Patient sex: F
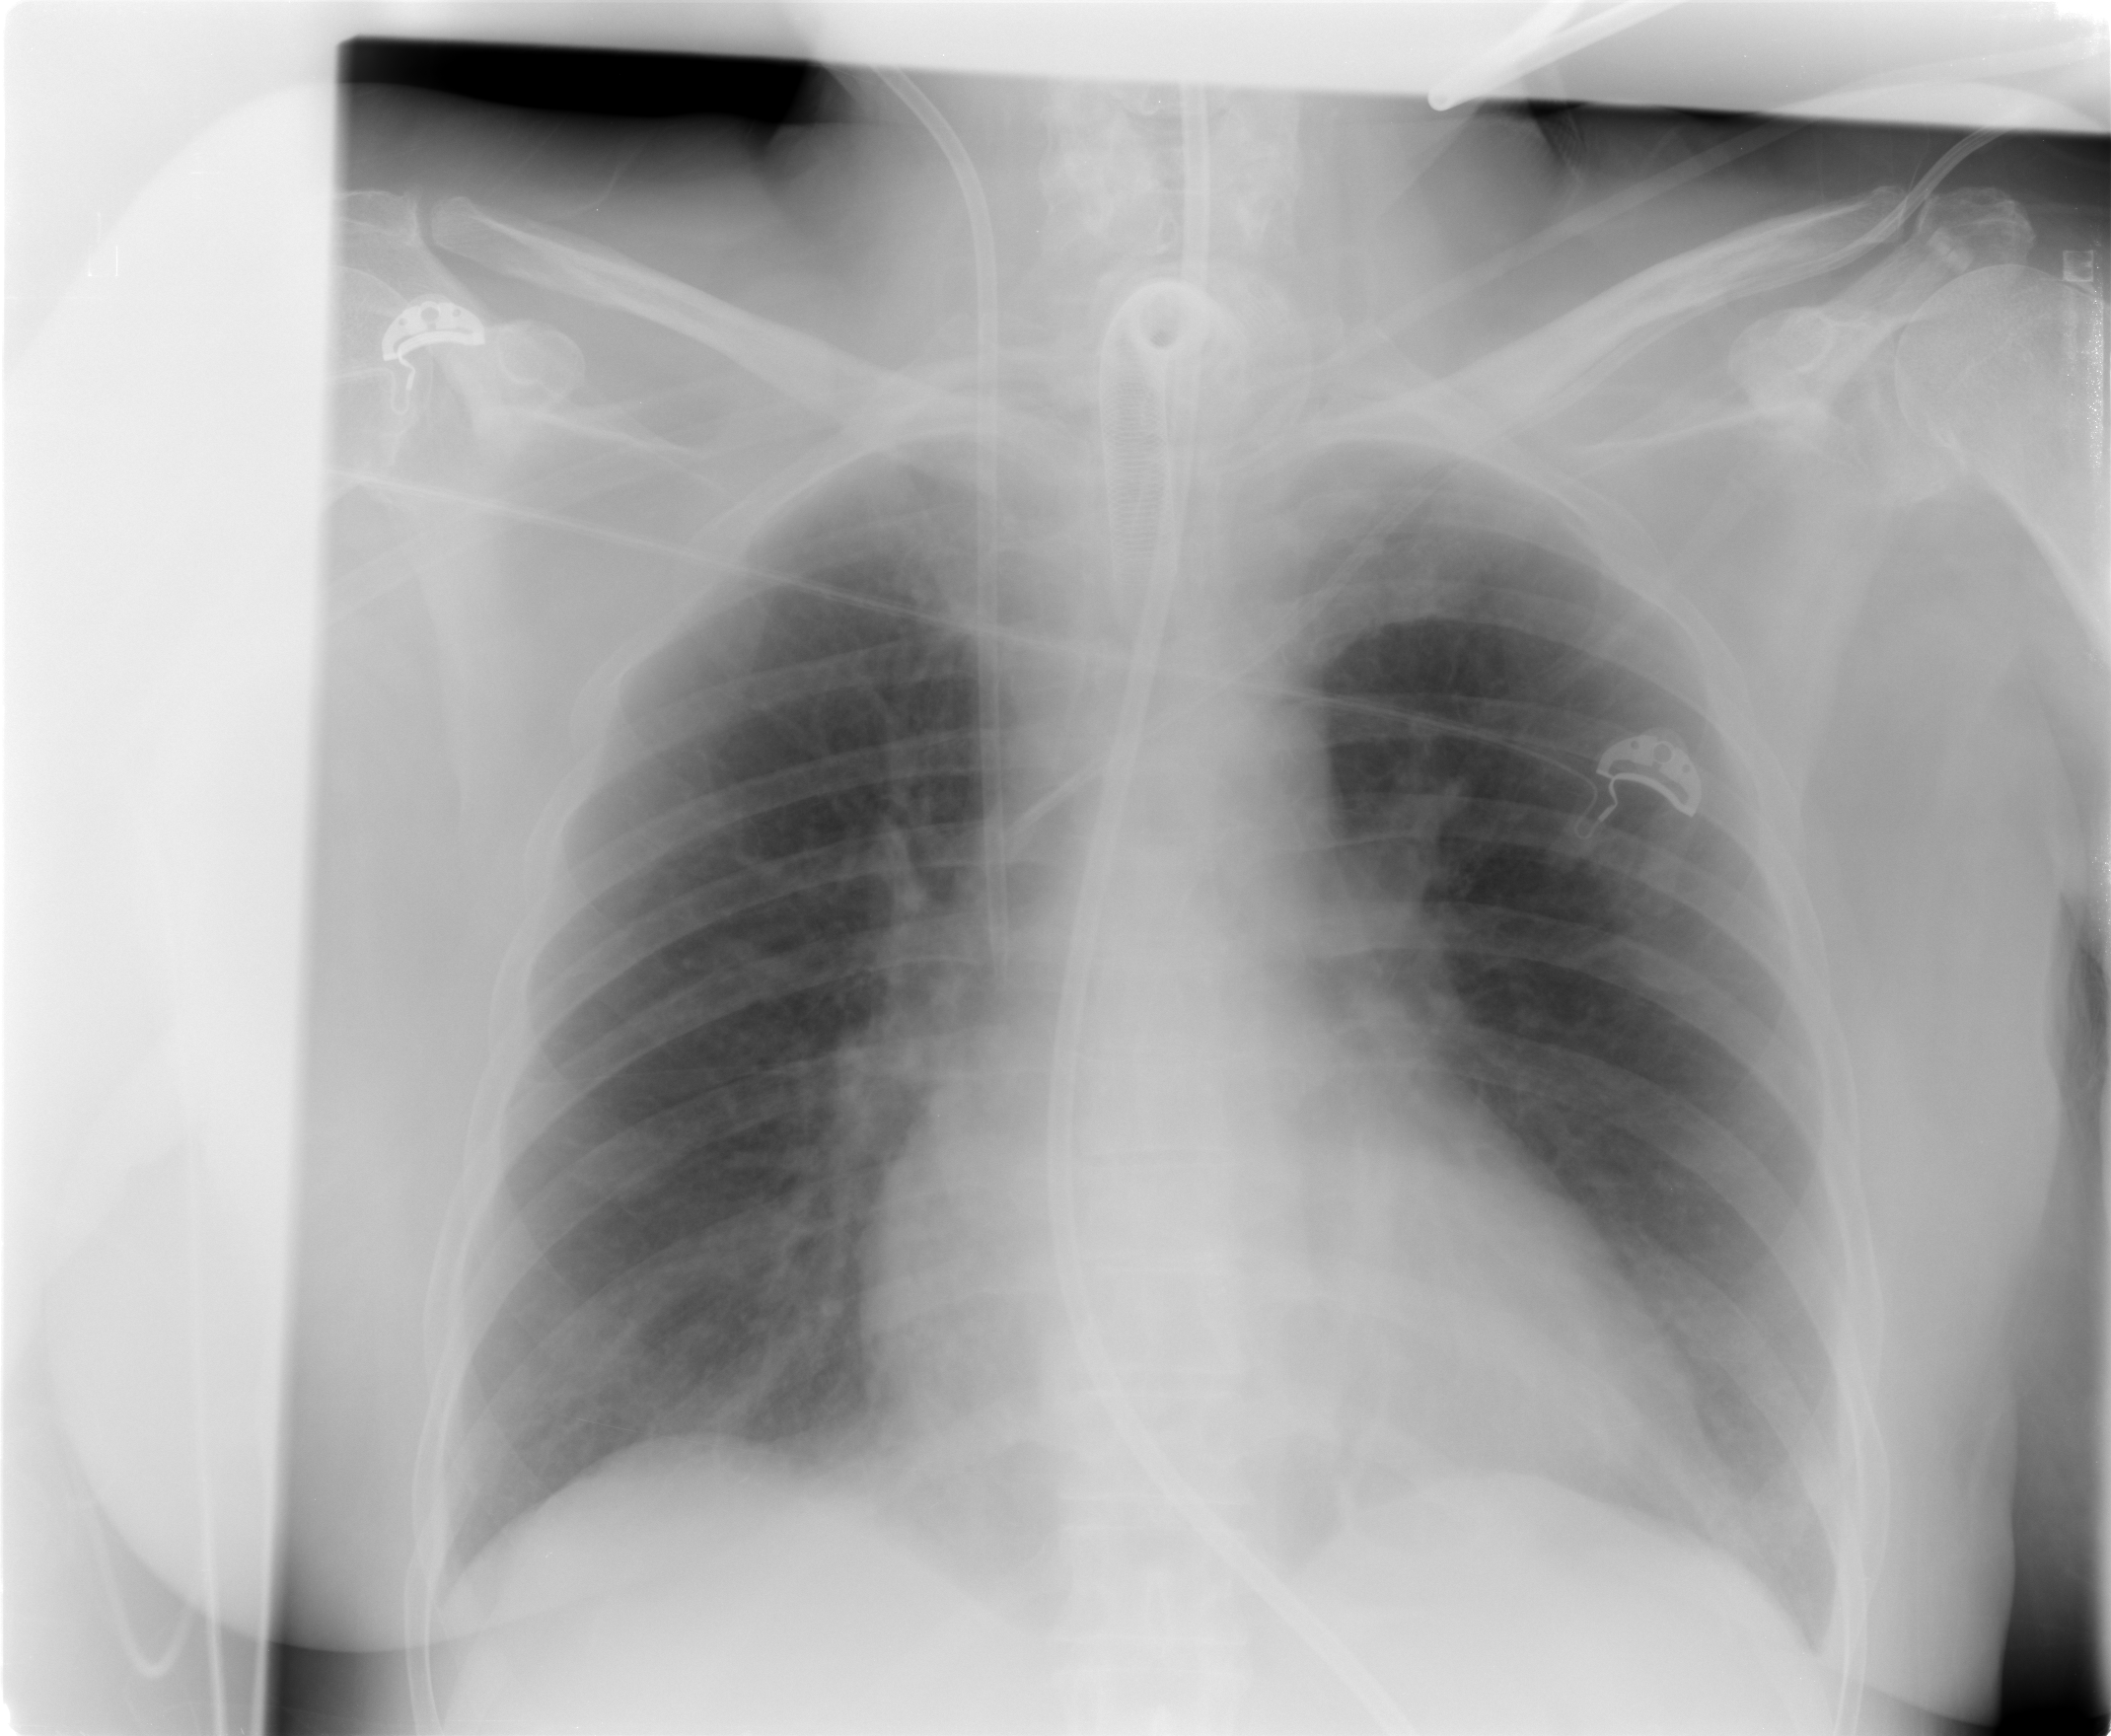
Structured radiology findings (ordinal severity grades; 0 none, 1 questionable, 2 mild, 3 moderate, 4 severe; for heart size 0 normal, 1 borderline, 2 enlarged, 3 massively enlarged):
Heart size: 2
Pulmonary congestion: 0
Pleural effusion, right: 0
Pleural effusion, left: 0
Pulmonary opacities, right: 0
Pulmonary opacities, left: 0
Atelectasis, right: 0
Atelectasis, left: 1